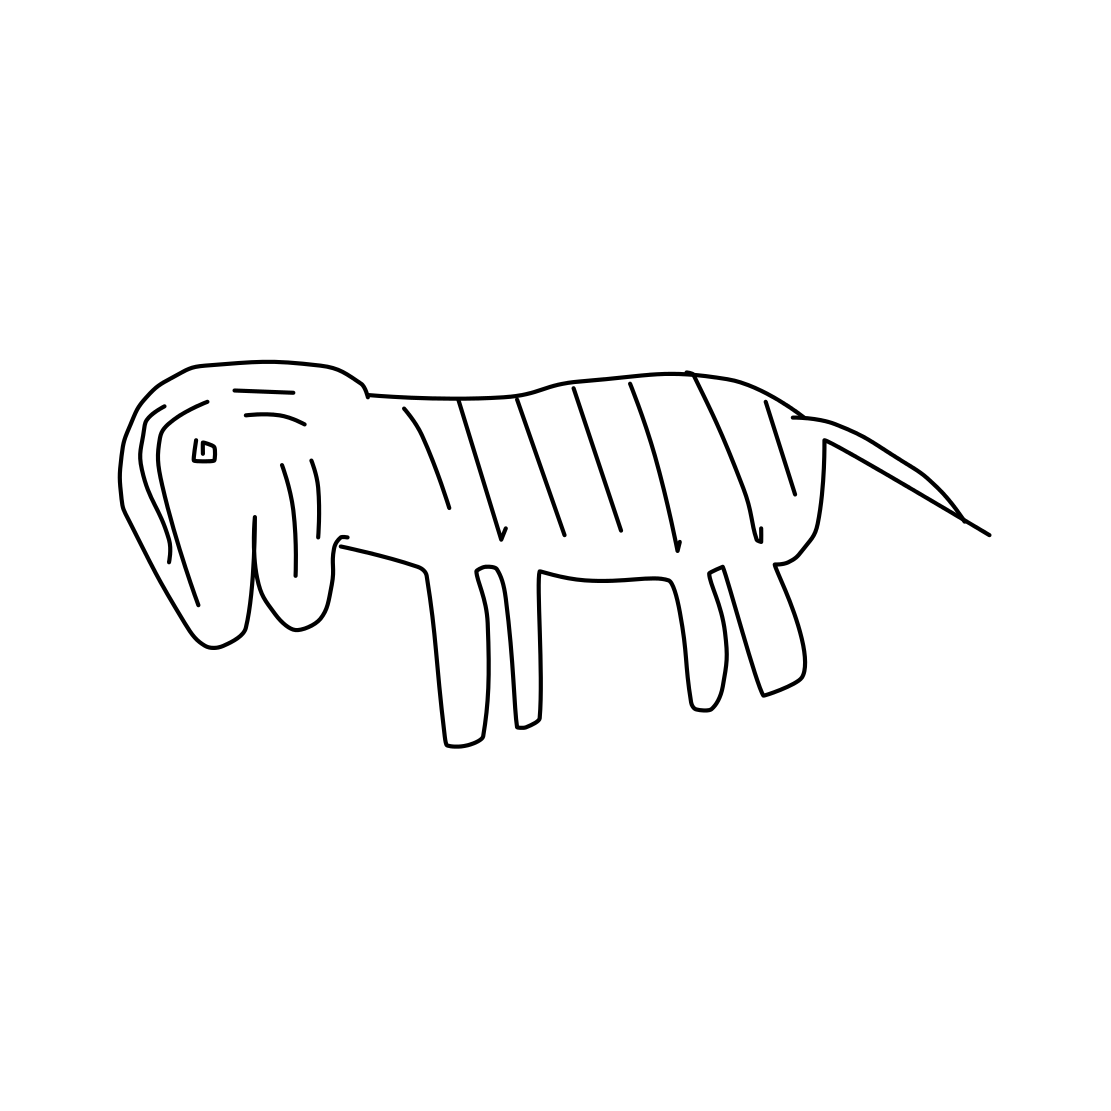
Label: tiger